Field crop: maize
Growth stage: 1
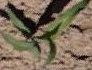
Species: maize